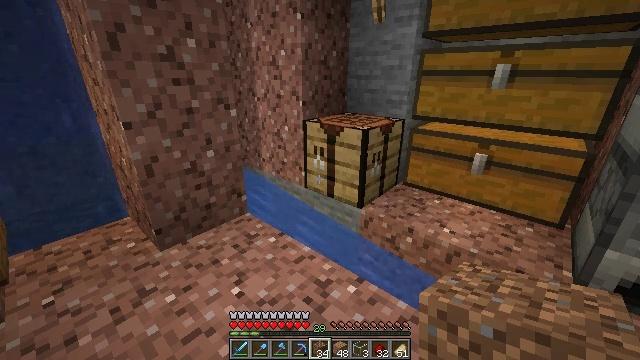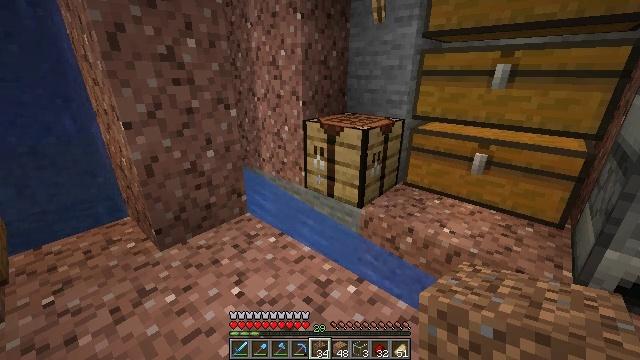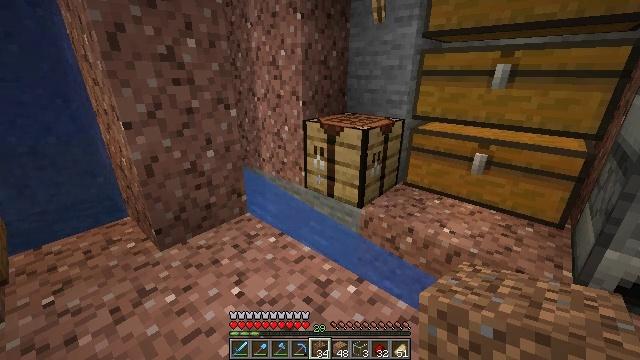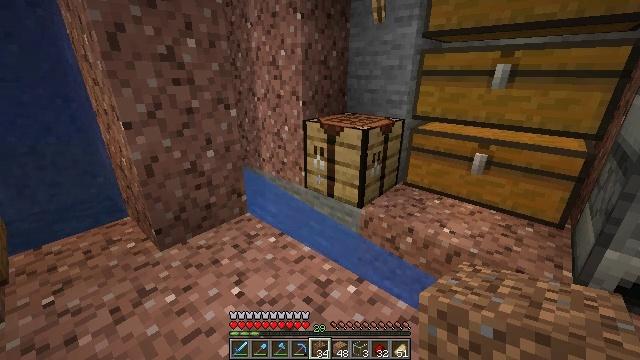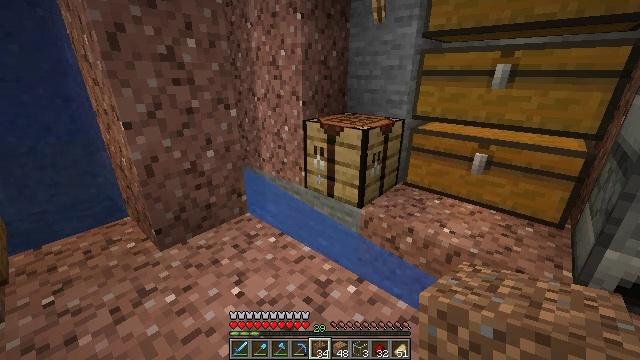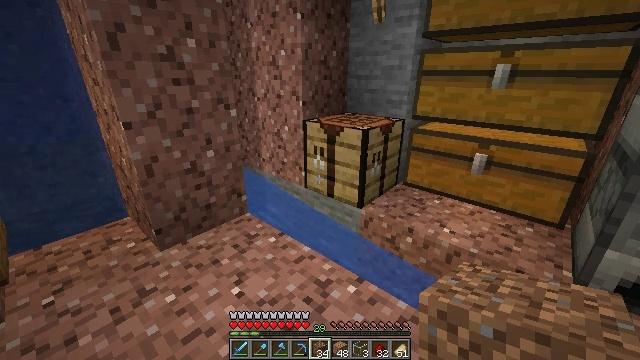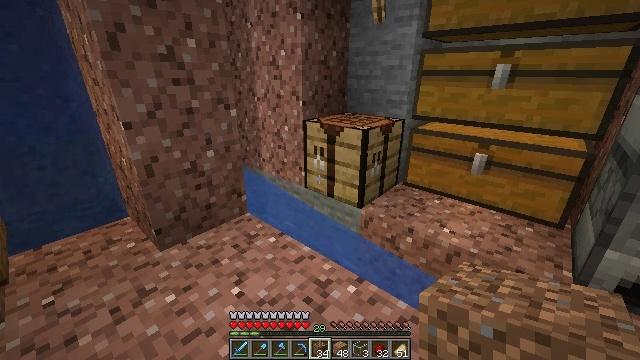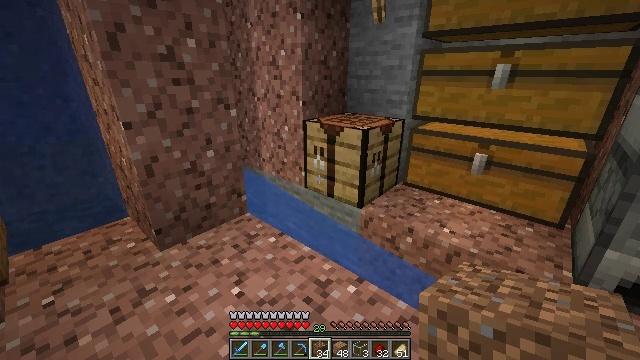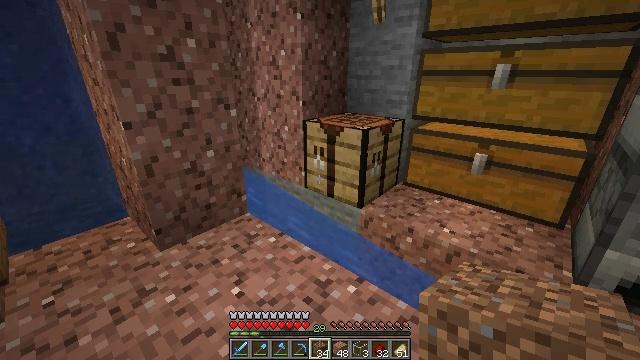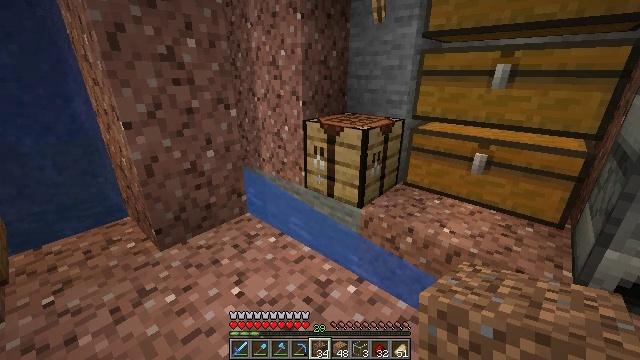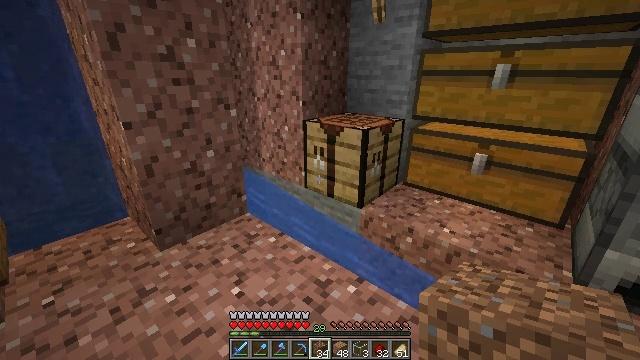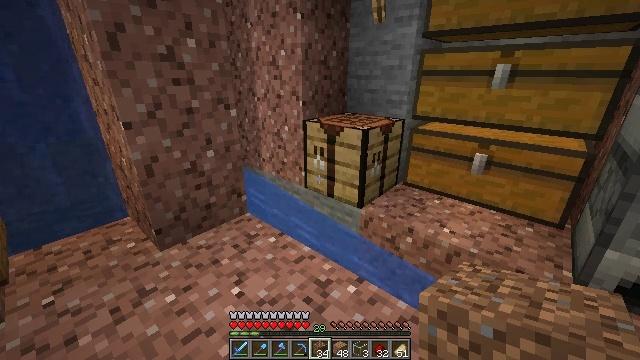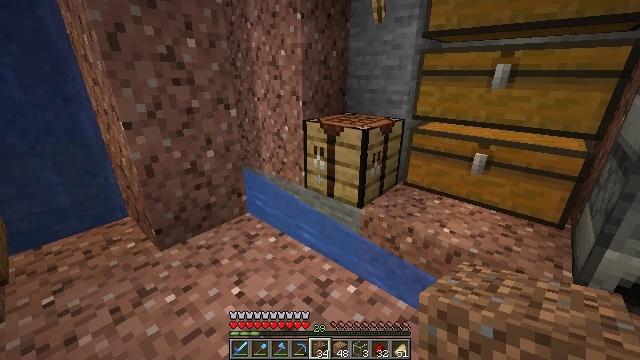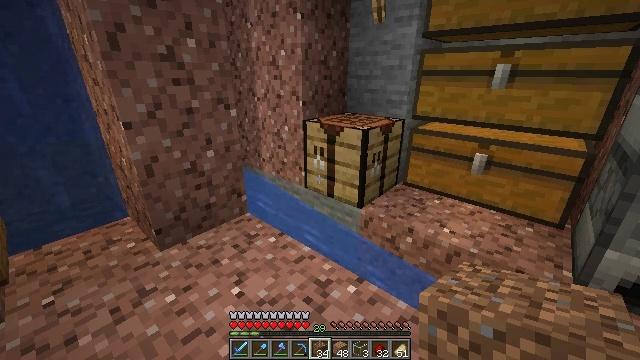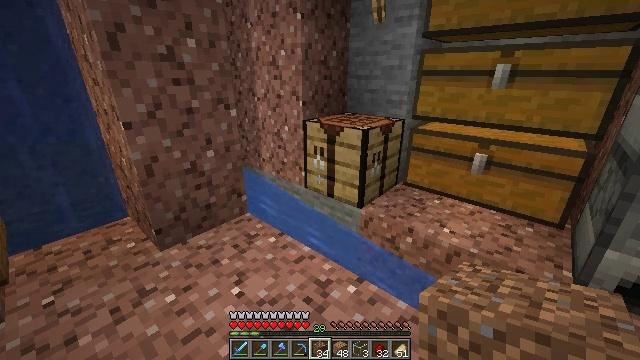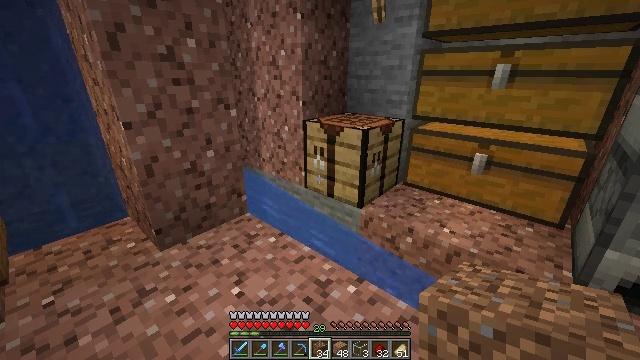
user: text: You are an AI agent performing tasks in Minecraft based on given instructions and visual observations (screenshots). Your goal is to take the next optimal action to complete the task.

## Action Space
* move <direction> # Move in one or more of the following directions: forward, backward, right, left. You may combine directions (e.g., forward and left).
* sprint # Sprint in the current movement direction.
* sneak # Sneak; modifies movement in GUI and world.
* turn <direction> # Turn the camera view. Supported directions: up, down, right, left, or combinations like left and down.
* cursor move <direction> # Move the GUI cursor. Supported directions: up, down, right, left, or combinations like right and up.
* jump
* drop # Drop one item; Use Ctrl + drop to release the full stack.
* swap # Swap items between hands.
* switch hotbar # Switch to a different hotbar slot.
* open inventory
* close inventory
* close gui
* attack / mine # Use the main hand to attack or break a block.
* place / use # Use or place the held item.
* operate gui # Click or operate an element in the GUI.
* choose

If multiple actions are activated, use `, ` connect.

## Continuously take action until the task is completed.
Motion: motion action
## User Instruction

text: Make a golden helmet with gold ingots.
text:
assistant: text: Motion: no_op
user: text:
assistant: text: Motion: no_op
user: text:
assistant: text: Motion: no_op
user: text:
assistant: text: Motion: no_op
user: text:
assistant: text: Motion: no_op
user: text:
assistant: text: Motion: no_op
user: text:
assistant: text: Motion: no_op
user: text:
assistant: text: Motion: no_op
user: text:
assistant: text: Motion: no_op
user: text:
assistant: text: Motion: no_op
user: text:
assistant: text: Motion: no_op
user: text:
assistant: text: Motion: no_op
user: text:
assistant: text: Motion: no_op
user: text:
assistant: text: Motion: no_op
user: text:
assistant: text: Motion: no_op
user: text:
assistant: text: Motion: no_op
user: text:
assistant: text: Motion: no_op
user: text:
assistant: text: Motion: no_op
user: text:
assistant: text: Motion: no_op
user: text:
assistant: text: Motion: no_op
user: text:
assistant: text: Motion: no_op
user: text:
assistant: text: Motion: no_op
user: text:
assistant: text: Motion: no_op
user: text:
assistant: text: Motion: no_op
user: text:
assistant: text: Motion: no_op
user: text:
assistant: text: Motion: no_op
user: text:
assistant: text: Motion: no_op
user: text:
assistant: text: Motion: no_op
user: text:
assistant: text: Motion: no_op
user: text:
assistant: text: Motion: no_op